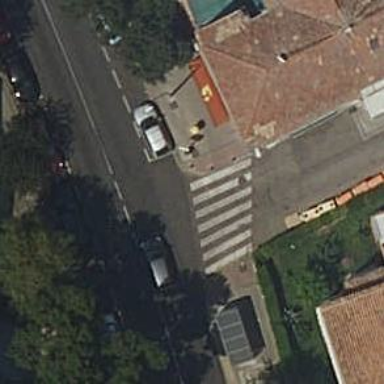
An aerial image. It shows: Road with "give way" sign.